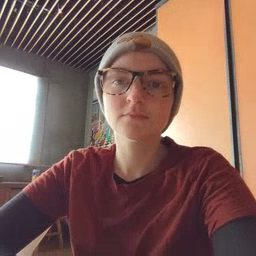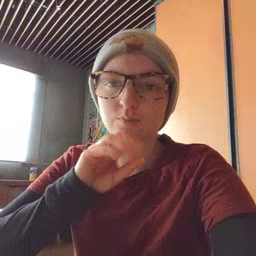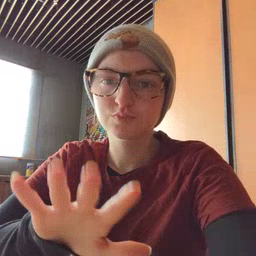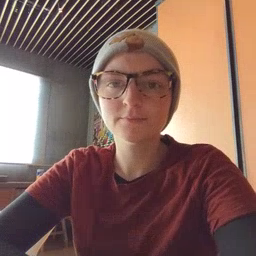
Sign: blow